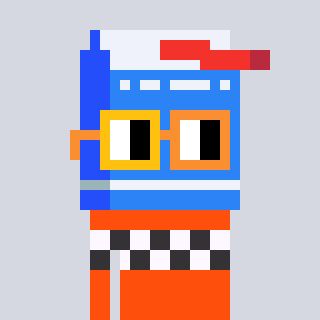
a pixel art character with square yellow and orange glasses, a milk-shaped head and a orange-colored body on a cool background